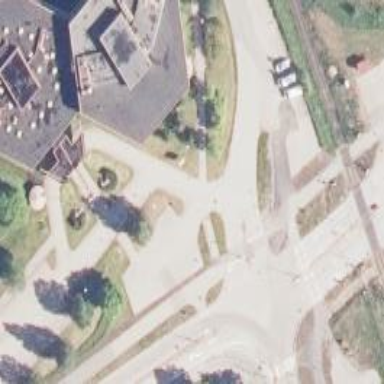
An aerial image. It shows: Uncontrolled road crossing with pedestrian island.